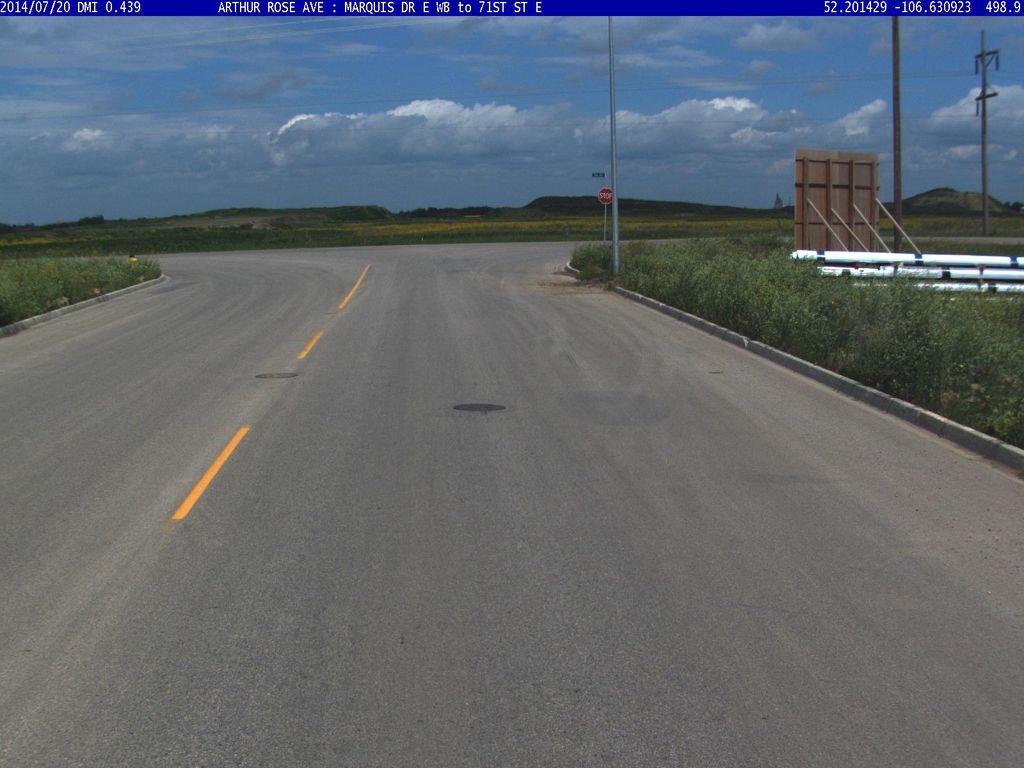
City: saskatoon